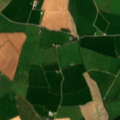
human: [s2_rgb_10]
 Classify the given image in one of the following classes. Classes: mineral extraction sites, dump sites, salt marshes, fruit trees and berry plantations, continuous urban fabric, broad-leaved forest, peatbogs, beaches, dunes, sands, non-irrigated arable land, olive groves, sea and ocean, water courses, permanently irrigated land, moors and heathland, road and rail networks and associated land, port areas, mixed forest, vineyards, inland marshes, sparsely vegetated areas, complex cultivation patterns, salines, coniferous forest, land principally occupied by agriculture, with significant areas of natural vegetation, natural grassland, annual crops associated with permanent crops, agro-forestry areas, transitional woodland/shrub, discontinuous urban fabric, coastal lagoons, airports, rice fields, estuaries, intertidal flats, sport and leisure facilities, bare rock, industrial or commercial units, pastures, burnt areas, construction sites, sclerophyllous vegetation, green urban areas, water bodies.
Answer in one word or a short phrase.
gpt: non-irrigated arable land, pastures